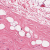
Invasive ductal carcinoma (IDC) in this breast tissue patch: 0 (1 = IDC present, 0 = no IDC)